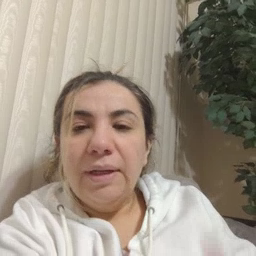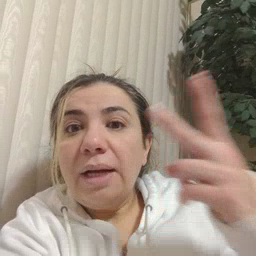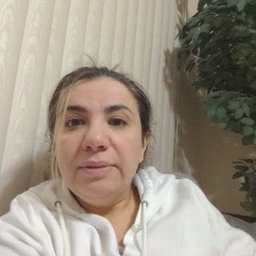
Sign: see